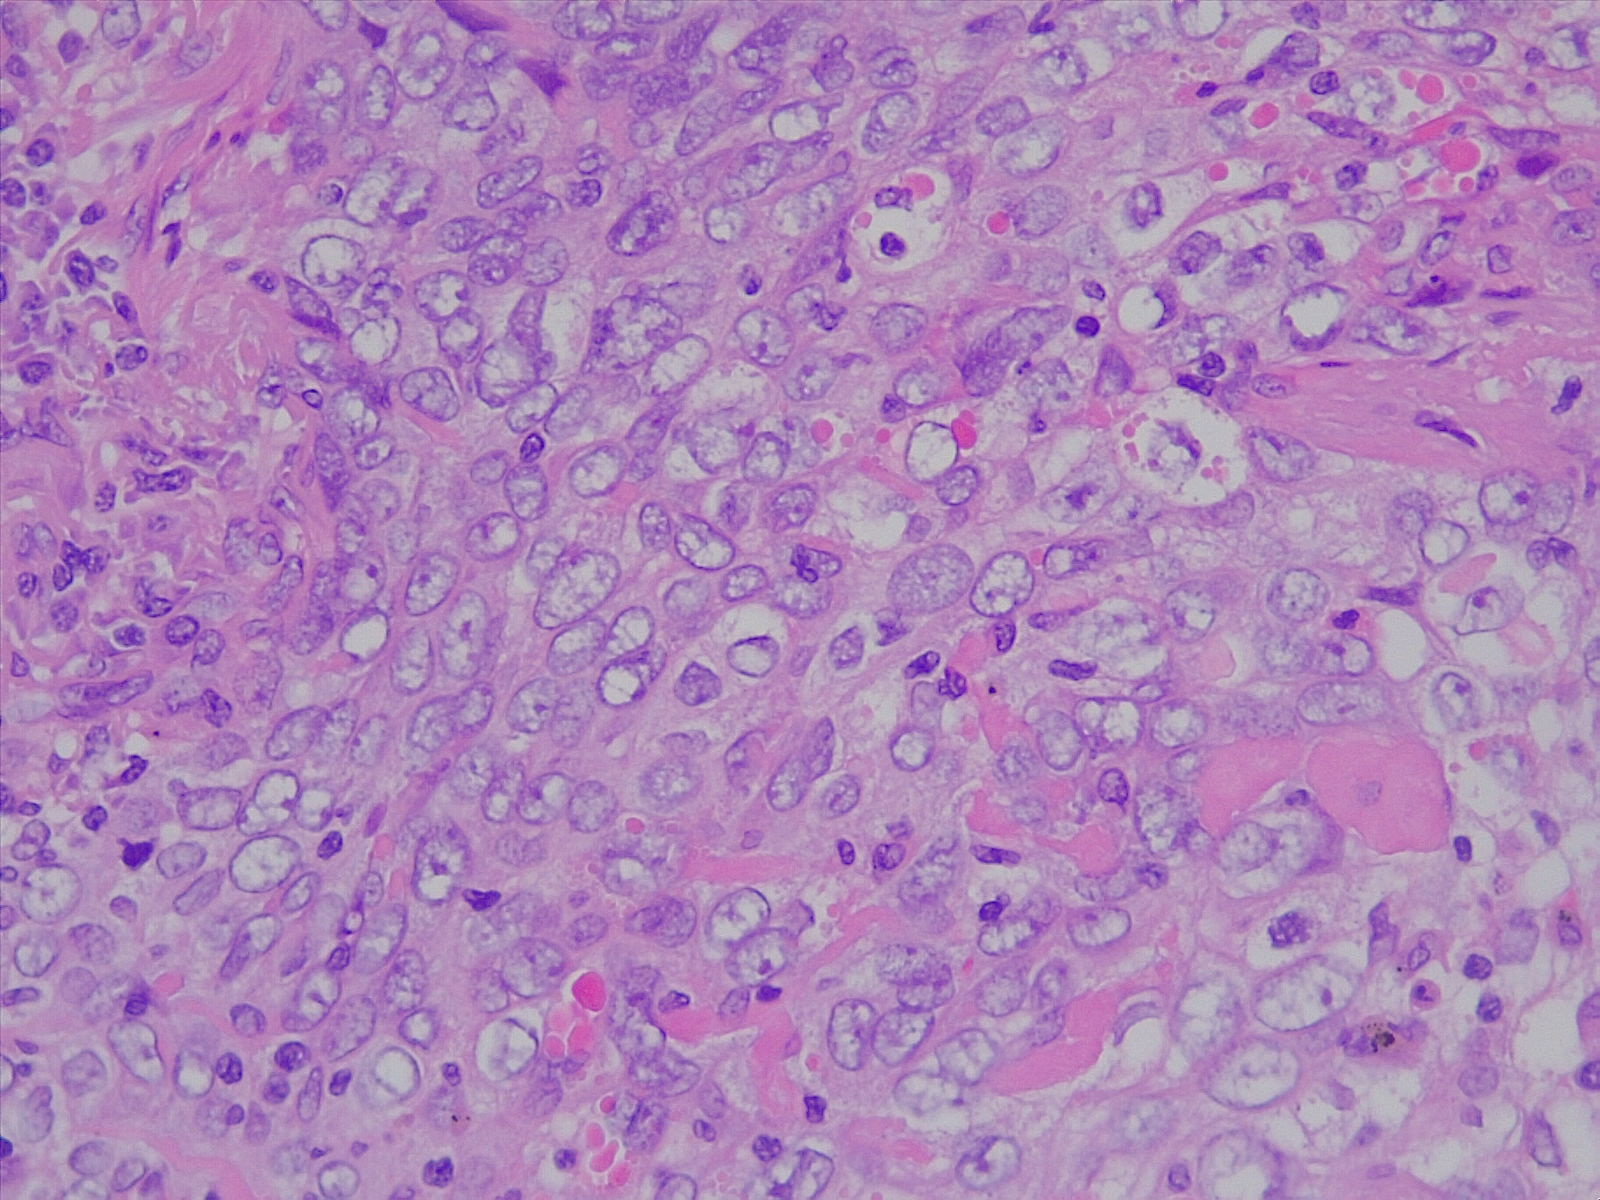
Label: lung squamous cell carcinoma, poorly differentiated